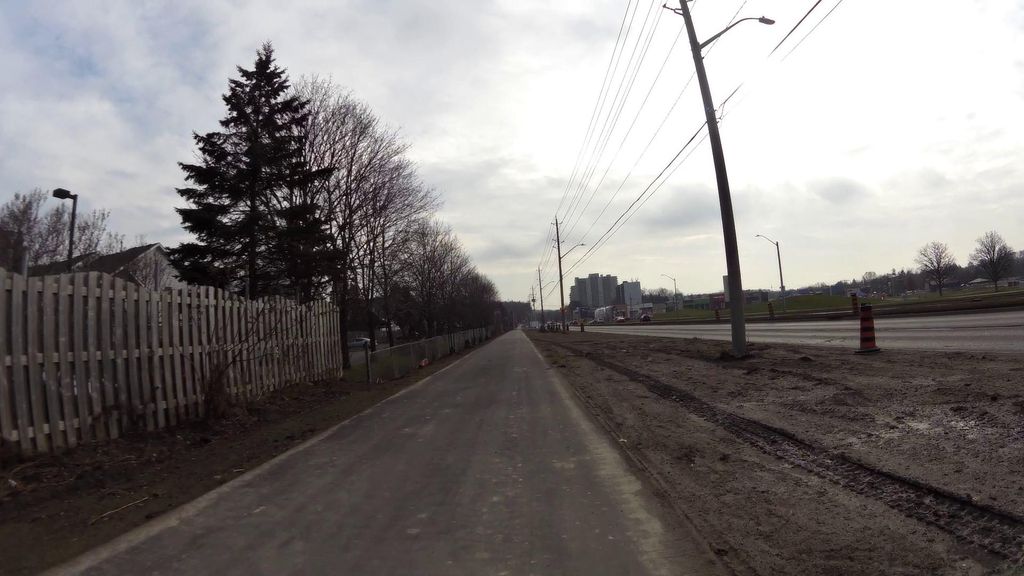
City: kitchener-waterloo